Field crop: maize
Growth stage: 2
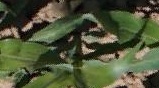
Species: maize